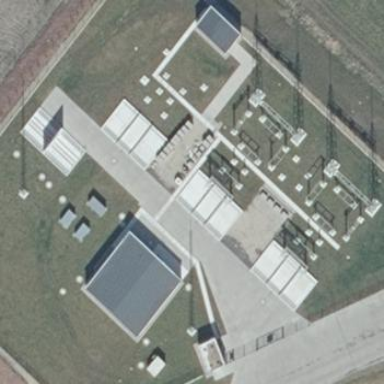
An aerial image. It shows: Outdoor distribution power substation enclosed by chain link fence.